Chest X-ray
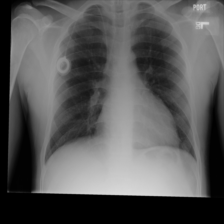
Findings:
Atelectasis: negative
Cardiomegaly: negative
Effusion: negative
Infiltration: negative
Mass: negative
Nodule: negative
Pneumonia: negative
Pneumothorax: negative
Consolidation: negative
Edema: negative
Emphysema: negative
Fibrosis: negative
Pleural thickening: negative
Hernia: negative